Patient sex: M
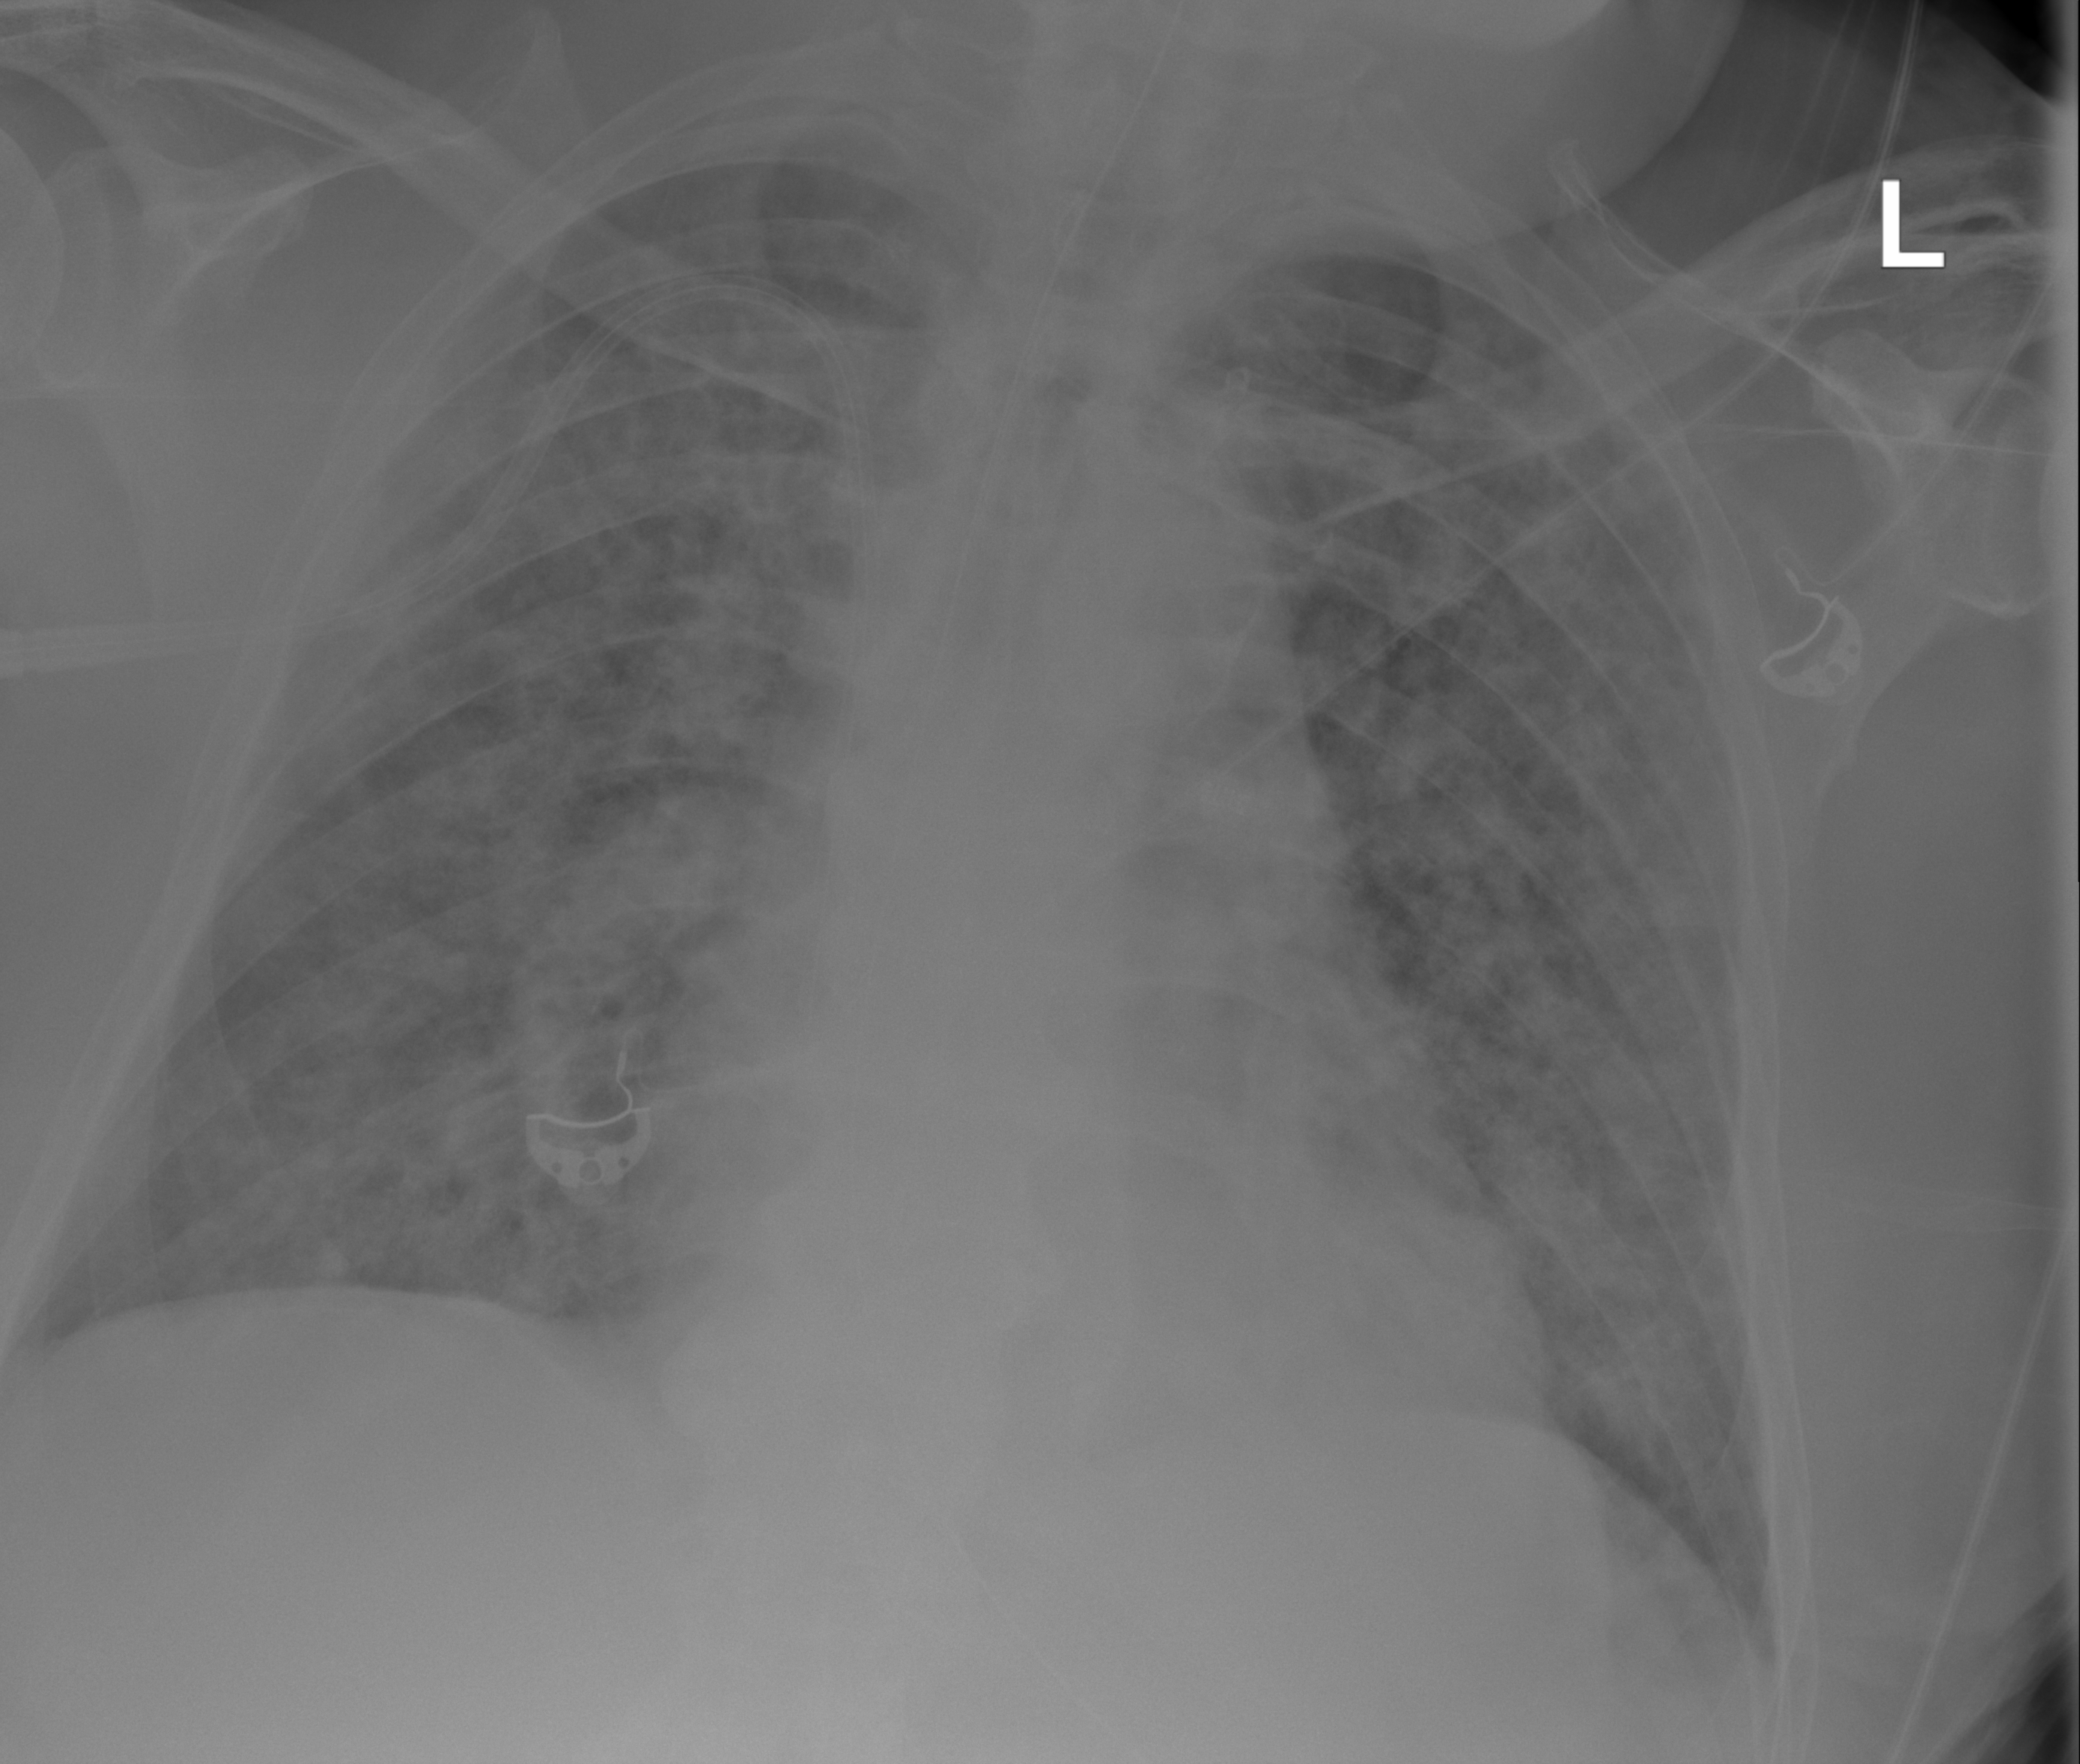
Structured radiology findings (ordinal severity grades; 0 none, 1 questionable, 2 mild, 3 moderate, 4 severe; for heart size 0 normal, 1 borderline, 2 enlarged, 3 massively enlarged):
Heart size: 0
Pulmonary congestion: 0
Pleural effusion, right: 0
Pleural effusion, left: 0
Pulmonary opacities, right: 3
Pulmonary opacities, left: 3
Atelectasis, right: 2
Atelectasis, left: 2